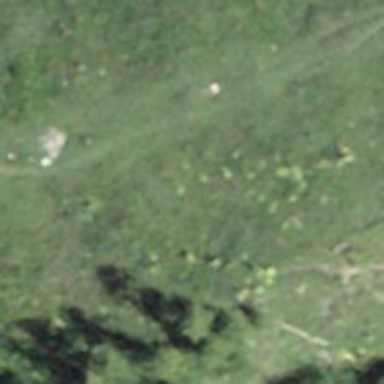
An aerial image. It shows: Path covered in grass.